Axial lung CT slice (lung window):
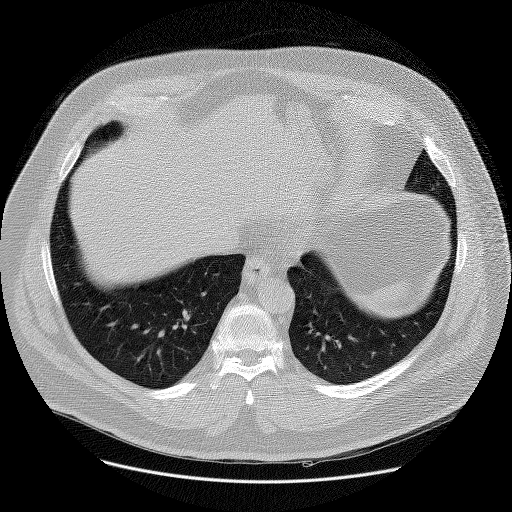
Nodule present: no